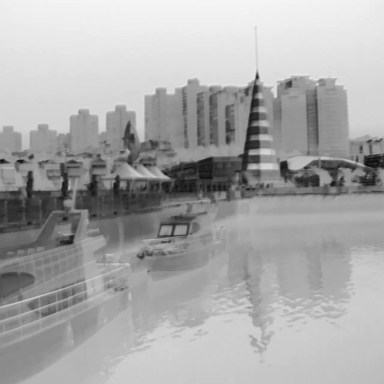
There are two canoes in the infrared image.